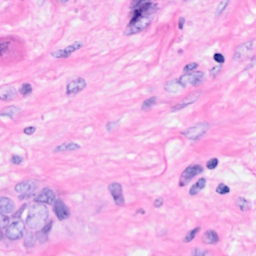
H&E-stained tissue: Breast